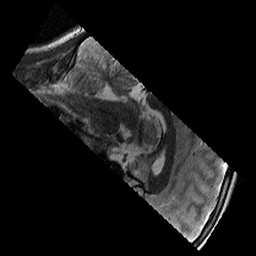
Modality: T2w
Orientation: sagittal
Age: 11
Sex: male
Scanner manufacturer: siemens
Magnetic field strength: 3 T
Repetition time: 9.23 s
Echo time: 0.067 s